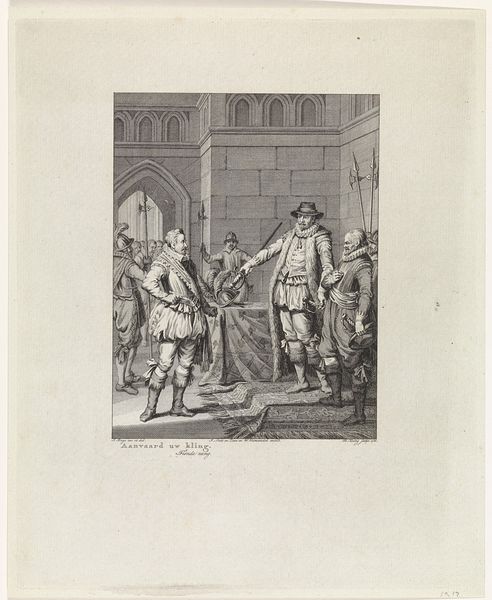
Titel: Oranje geeft Bossu te Hoorn zijn zwaard terug
Künstler: Theodoor Koning
Standort: Amsterdam
Institution: Rijksmuseum
Schlagwörter: arch, fancy, hat, king, men, palace, soldier, soldiers, sword, swords, white, black, carpet, collar, grey, talking, wall, picture, print, rug, hand, man, stone, helmet, drawing, black and white, castle, coat, coats, hats, illustration, monochrome, boots, revolution, books, door, victorian, outside, duke, clothes, walls, brick, bricks, engraving, gothic, finger, book, outdoors, guard, rich, judgement, page, standing, lord, guards, royalty, weapon, ruffle, spear, pike, emblem, knights, helmets, order, fortress, szene, weapons, schwert, helm, degen, wealth, elizabethan, 1600, gof, rugs, collars, noblemen, podium, pantaloons, axes, guys, lords, stone wall, wachen, hellebarde, frühe neuzeit, kling, carpez, sildier, judment, fortres, security, militar